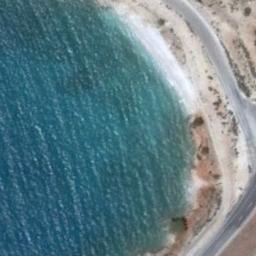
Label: beach